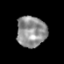
Tissue: prostate
Cell type: T cells
Senescence score: 0.3132
Nuclear area (px): 898
Mean DAPI intensity: 143.423